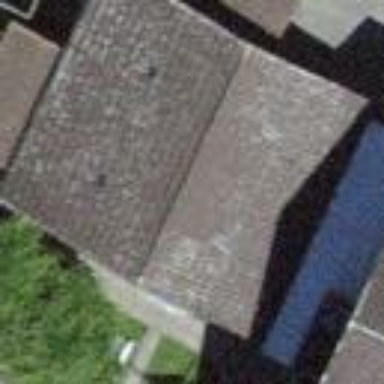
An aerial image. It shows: Garage.